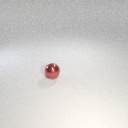
small red metal sphere